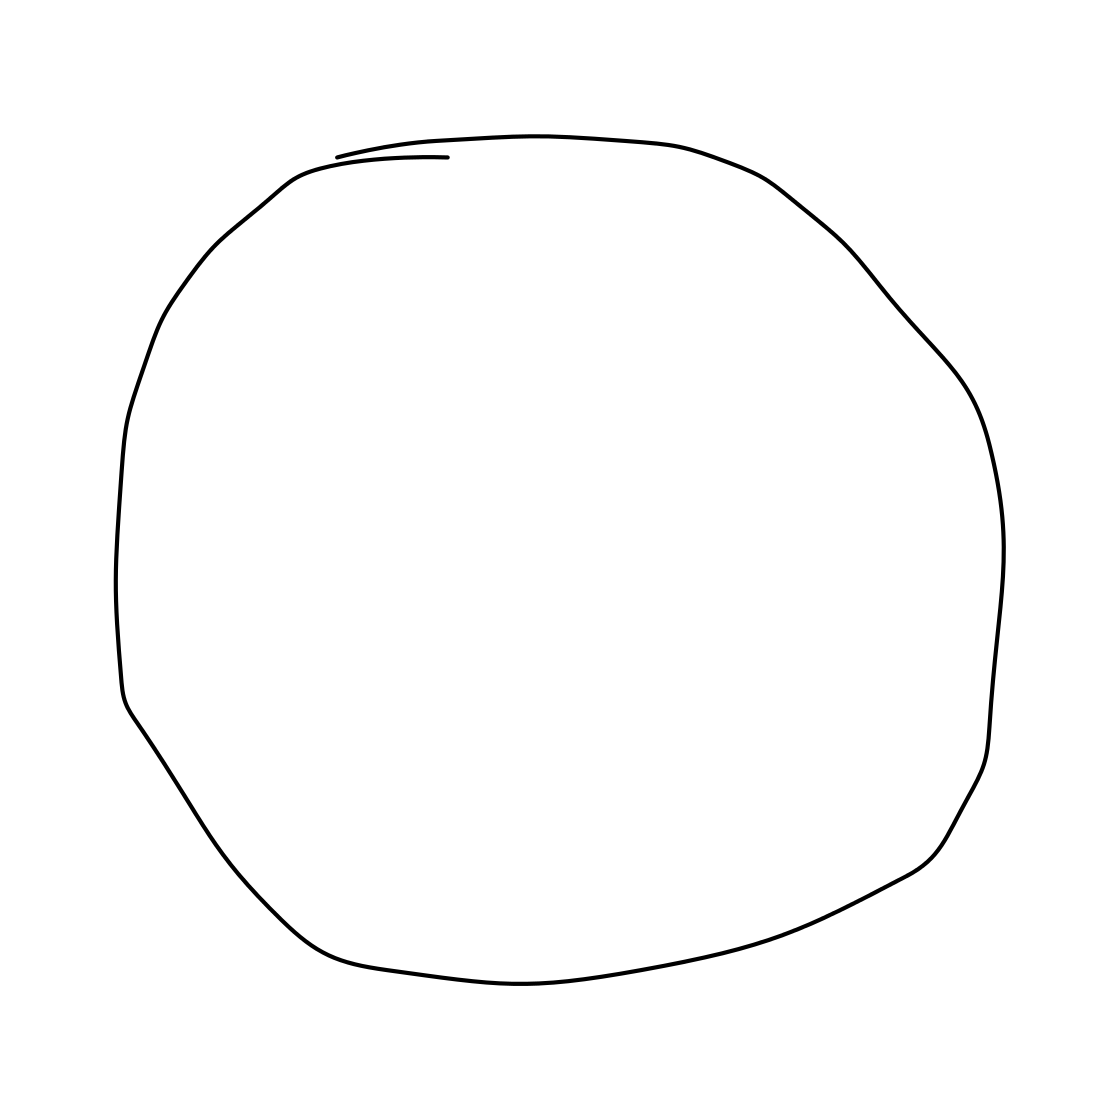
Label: moon